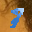
Label: 3